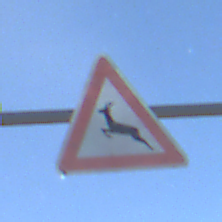
Verkehrszeichen: WildwechselRechts
Umgebung: Outdoor, Nature
Tageszeit: Night
Wetter: PartlyCloudy
Licht: Natural
Jahreszeit: NotSpecified
Kontrast: HighContrast